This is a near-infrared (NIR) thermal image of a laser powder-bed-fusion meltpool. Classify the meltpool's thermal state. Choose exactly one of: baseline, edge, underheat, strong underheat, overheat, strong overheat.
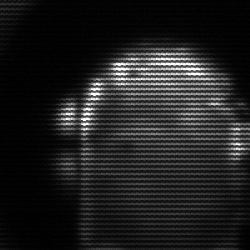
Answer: baseline